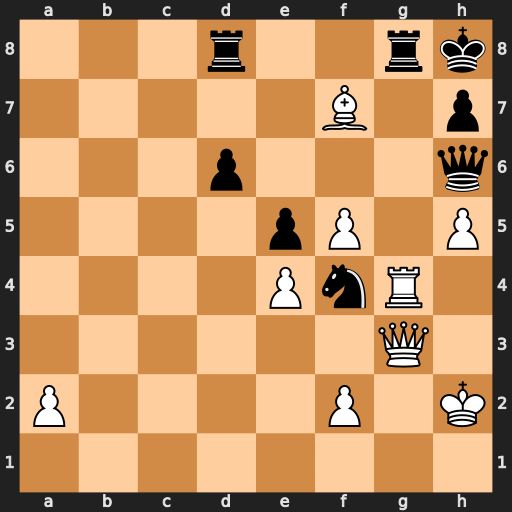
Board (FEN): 3r2rk/5B1p/3p3q/4pP1P/4PnR1/6Q1/P4P1K/8
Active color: w
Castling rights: -
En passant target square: -
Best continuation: Rxg8+ Rxg8 Qxg8#